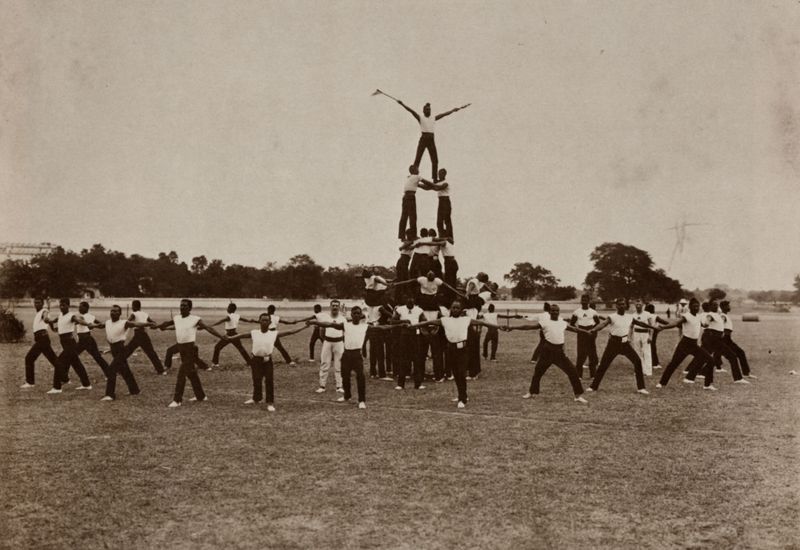
Titel: Militärische Turnübungen
Künstler: Raja Lala Deen Dayal
Schlagwörter: baum, gruppe, himmel, mann, weiß, bäume, menschen, bewegung, grau, männer, schwarz, gras, gürtel, rasen, wiese, hemd, hose, arme, halten, kleidung, lang, hände, feld, horizont, natur, büsche, boden, wald, kreis, turm, choreographie, schuhe, üben, übung, fahne, flagge, hosen, afrika, hecke, amerika, banner, turner, kraft, sport, symmetrie, festhalten, ring, freude, eindruck, foto, fotografie, photographie, muskulös, schwarze, außen, draußen, symmetrisch, schwarz-weiss, scharz, uniform, kreise, zirkus, schritt, gruppenbild, sieg, sportplatz, buschwerk, stark, usa, pyramide, reigen, kräftig, sportler, weise, leipzig, nazi, frisch, verein, menschenkette, leibchen, akrobaten, akrobatik, artist, artisten, formation, mannschaft, wies, gruppenfoto, gemeinschaft, turnen, akrobat, skurril, performance, turnschuhe, sportfest, athleten, gymnastik, ddr, turnhose, manschaft, pyramiede, weoß, schwawrz, akkrobatik, menschenpyramide, turnfest, turngruppe, team, trikots, weiß0, choreografie, cheerleader, tunren, amerikanern, vereignite staaten, aktrobatik